Question: I currently have a Navigation menu in my Zend project. What I want to do now, is to add an accordion to it, kind of like this <URL>. But I seem to be unable to add it to the current Zend Navigation setup.
My Bootstrap.php has this in it:
'''
$userconfig = new Zend_Config_Xml(APPLICATION_PATH . '/configs/navigation.xml', 'menuLoggedUser');
$usercontainer = new Zend_Navigation($userconfig);
Zend_Registry::set('user',$usercontainer);
'''
In the layout.phtml I have this:
'''
$menu = $this->navigation()->menu(Zend_Registry::get('user'));
$menuNoUl = explode("
",$menu);
array_pop($menuNoUl);
array_shift($menuNoUl);
echo join(" ",$menuNoUl);
'''
which appears inside '<ul>' tags.
I modified my navigation.xml to add the '<pages>' tag within the fileset groups to start testing:
'''
<menuLoggedUser>
<home>
<label>Home</label>
<uri>/test/index</uri>
</home>
<filesets>
<label>Filesets</label>
<uri>javascript:void(0)</uri>
<pages>
<owner>
<label>Owner</label>
<uri>/test/filesets/owner</uri>
</owner>
<info>
<label>Info</label>
<uri>/test/filesets/info</uri>
</info>
<quota>
<label>Quota</label>
<uri>/test/filesets/quota</uri>
</quota>
</pages>
</filesets>
<group>
<label>Group</label>
<uri>/test/groups/group</uri>
</group>
<user>
<label>User Info</label>
<uri>/test/user/usermanagement</uri>
</user>
<logout>
<label>Logout</label>
<uri>/test/index/logout</uri>
</logout>
</menuLoggedUser>
'''
Which currently gives me this:

I want those bullets to appear inside the accordion, so when a user clicks 'Filesets', the menu expands to show those bullets and when clicked again, hides them.
I've tried adding '->setMaxDepth(0)' and '->setMinDepth(1)' after '$menu = $this->navigation()->menu(Zend_Registry::get('user'))' but it does not give the results I want. I couldn't find any information on how to get it done using the Zend Navigation and I know for sure I can't be the first either. Thanks to whoever can help!
Generated HTML code for Navigation, Before:
'''
<!-- NAVIGATION_BEGIN -->
<div id="proj-navigation">
<h2 class="proj-access">Start of left navigation</h2>
<ul id="proj-primary-links">
<li id="proj-overview"><a href="">W3</a></li>
<li> <a href="/index">Home</a> </li>
<li> <a href="/filesets/fileset">Filesets</a> </li>
<li> <a href="/index/logout">Logout</a> </li>
</ul>
</div>
<!-- NAVIGATION_END -->
'''
Generated HTML code for Navigation, With current changes:
'''
<!-- NAVIGATION_BEGIN -->
<div id="proj-navigation">
<h2 class="proj-access">Start of left navigation</h2>
<ul id="proj-primary-links">
<li id="proj-overview"><a href="">W3</a></li>
<li> <a href="/index.php/index">Home</a> </li>
<li> <a href="javascript:void(0)">Filesets</a>
<ul>
<li> <a href="/index.php/filesets/owner">Owner</a> </li>
<li> <a href="/index.php/filesets/info">Info</a> </li>
<li> <a href="/index.php/filesets/quota">Quota</a> </li>
</ul>
</li>
<li> <a href="/index/logout">Logout</a> </li>
</ul>
</div>
<!-- NAVIGATION_END -->
'''
If I could just get the nested '<ul>''s to have a class or ID, I'm sure I'd then be able to get my Accordion Navigation working, but whatever I try, it doesn't seem to work.
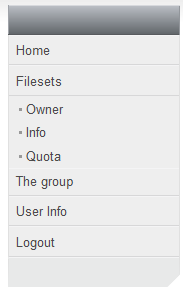
Answer: Another possibility is to use jquery like this :
'''
<script>
$("li>ul").addClass("'sub-menu'");
</script>
'''